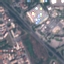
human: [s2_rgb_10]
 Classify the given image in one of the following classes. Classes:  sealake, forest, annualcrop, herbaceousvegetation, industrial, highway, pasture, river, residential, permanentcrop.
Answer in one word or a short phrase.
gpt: Highway